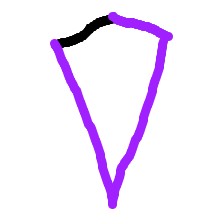
Shape: kite